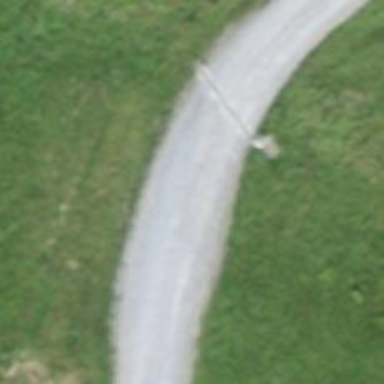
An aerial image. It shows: Gravel service road designated for hiking.